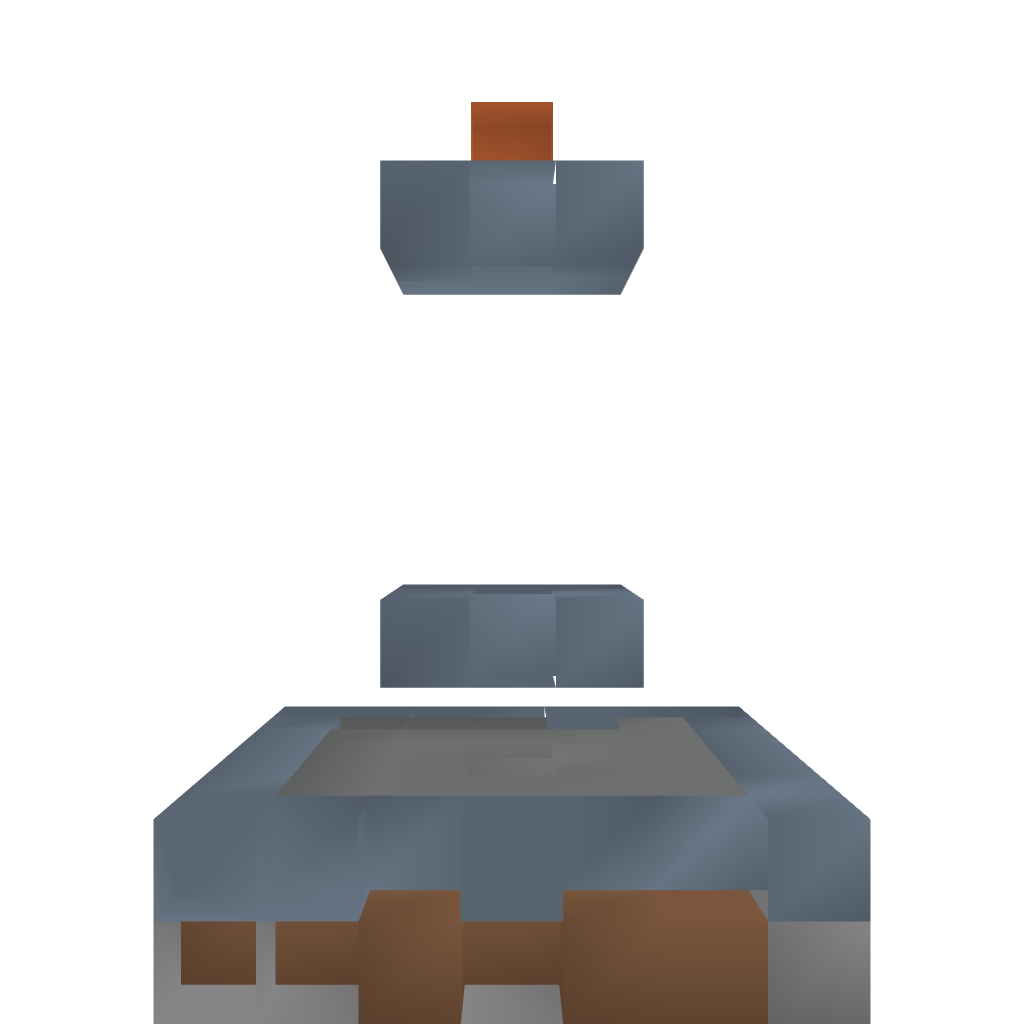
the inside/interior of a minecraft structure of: Goblet of Fire